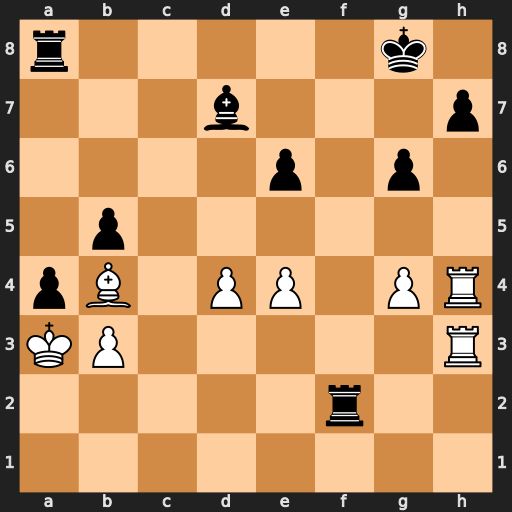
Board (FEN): r5k1/3b3p/4p1p1/1p6/pB1PP1PR/KP5R/5r2/8
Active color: w
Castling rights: -
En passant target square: -
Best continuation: Rxh7 axb3+ Kxb3 Rf3+ Rxf3 Kxh7 Rf7+ Kg8 Rxd7